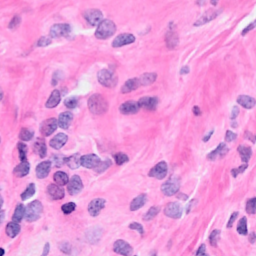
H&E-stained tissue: Breast